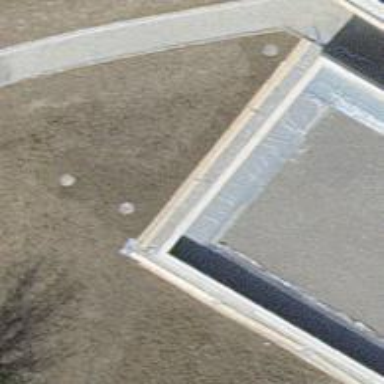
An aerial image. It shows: Wall barrier.